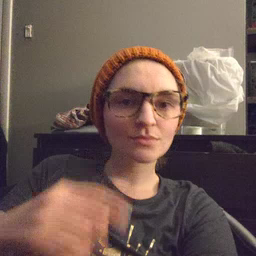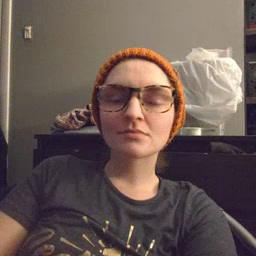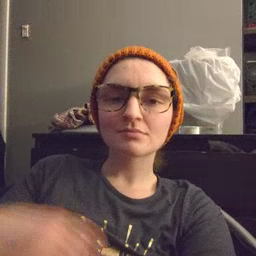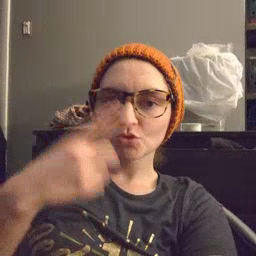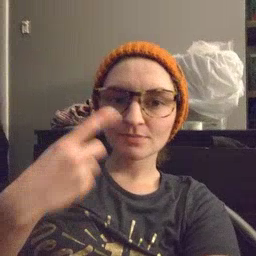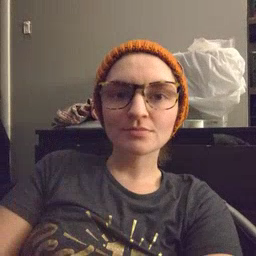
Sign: face